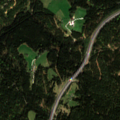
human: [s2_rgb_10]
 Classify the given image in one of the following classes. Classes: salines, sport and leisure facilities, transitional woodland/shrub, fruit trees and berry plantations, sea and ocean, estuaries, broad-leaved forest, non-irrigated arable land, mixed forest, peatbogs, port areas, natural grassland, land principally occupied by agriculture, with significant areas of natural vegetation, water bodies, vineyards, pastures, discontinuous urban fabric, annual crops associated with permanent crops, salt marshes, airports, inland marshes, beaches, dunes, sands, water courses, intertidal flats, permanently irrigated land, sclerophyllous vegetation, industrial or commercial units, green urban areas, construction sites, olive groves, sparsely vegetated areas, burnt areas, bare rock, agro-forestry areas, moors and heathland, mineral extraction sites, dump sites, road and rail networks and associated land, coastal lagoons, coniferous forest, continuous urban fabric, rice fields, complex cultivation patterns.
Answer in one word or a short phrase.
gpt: pastures, coniferous forest, mixed forest